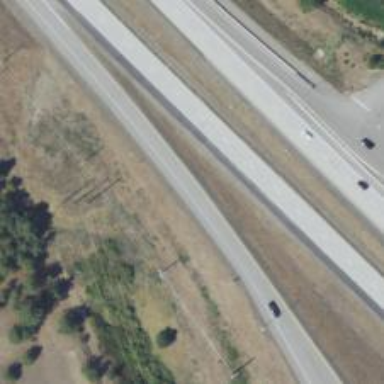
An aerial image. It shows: Trunk link highway.